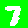
Digit: 7